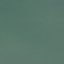
Land use / land cover class: SeaLake